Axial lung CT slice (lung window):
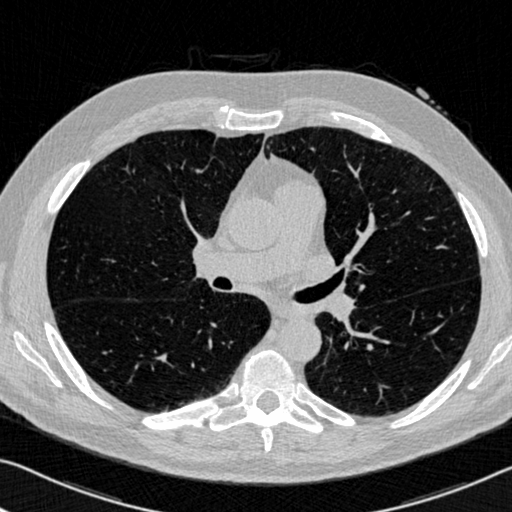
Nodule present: no